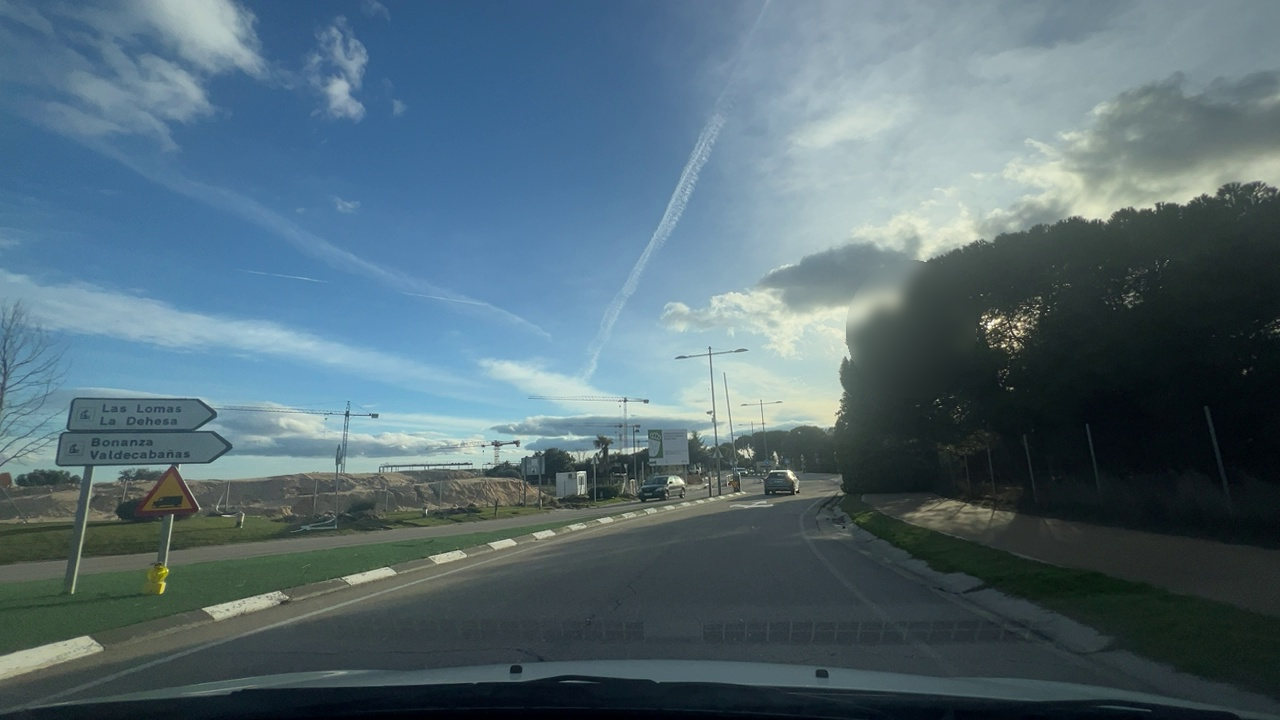
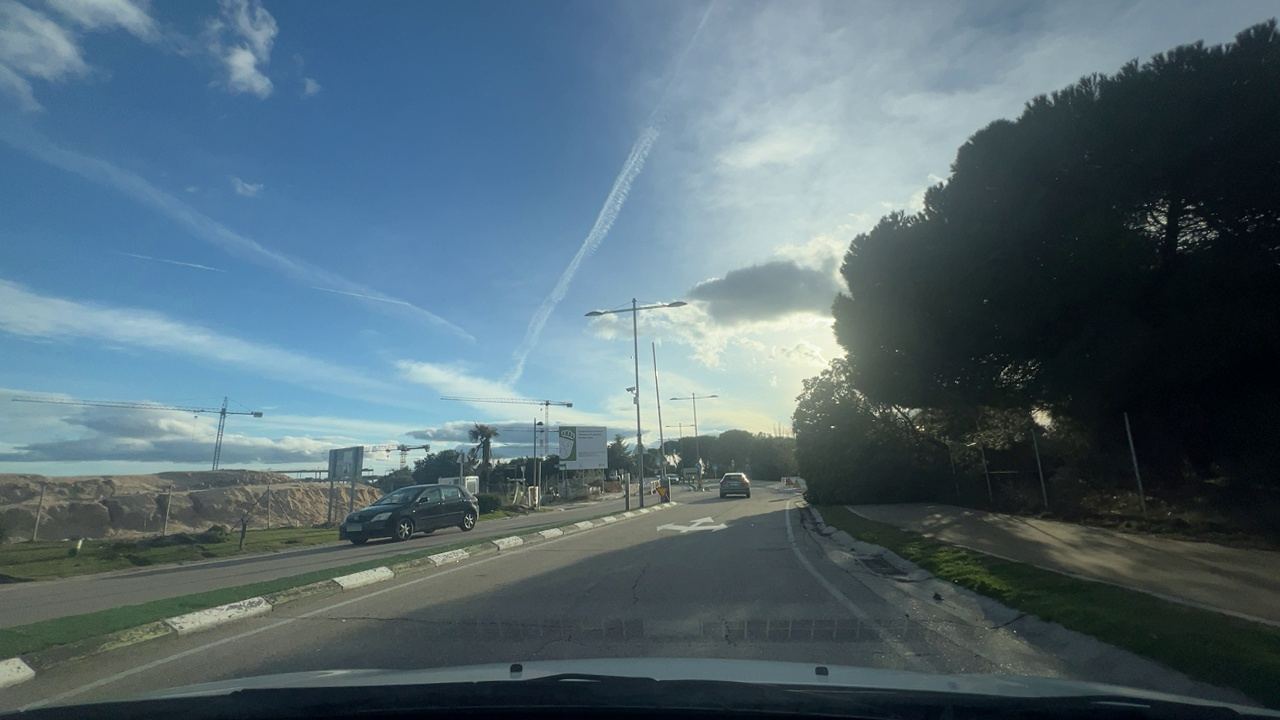
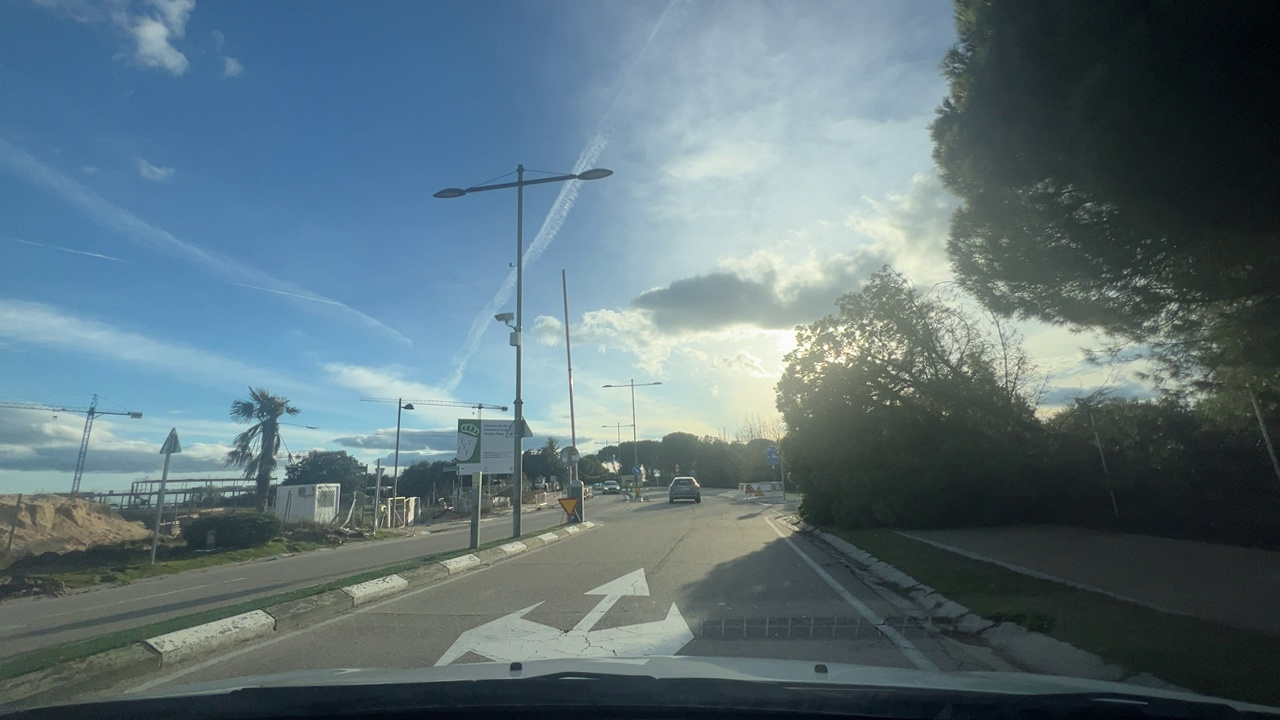
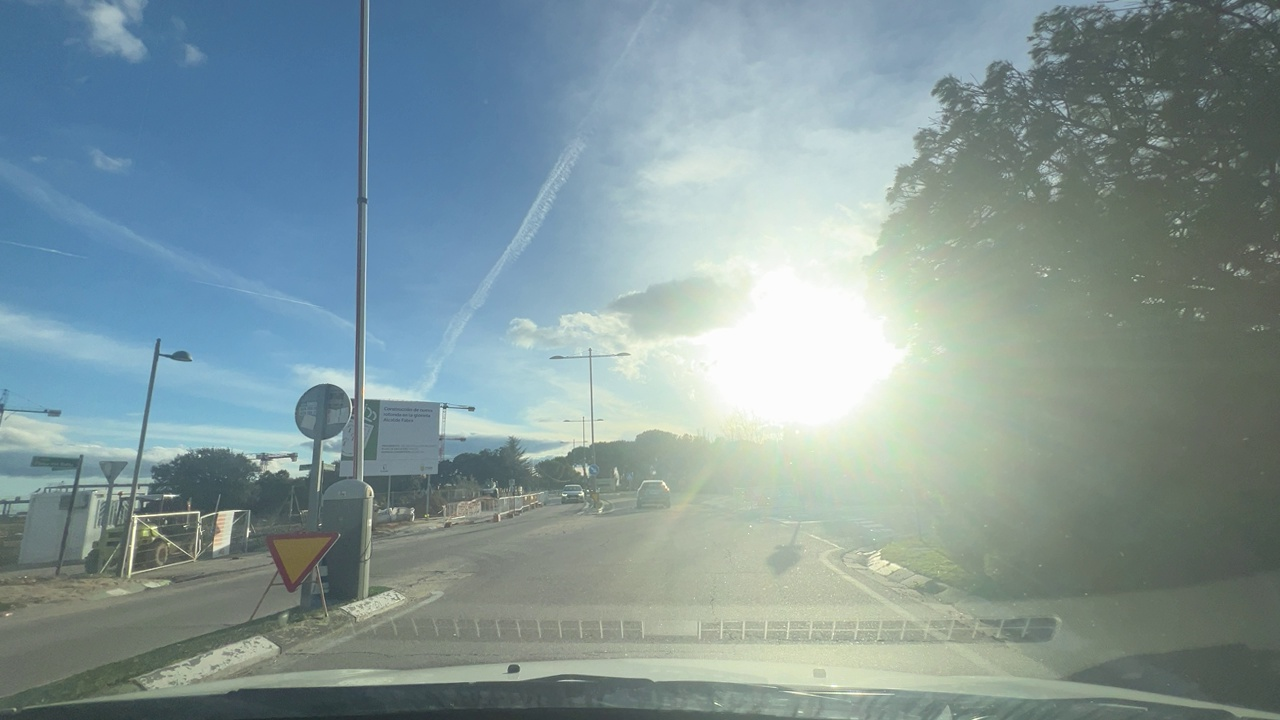
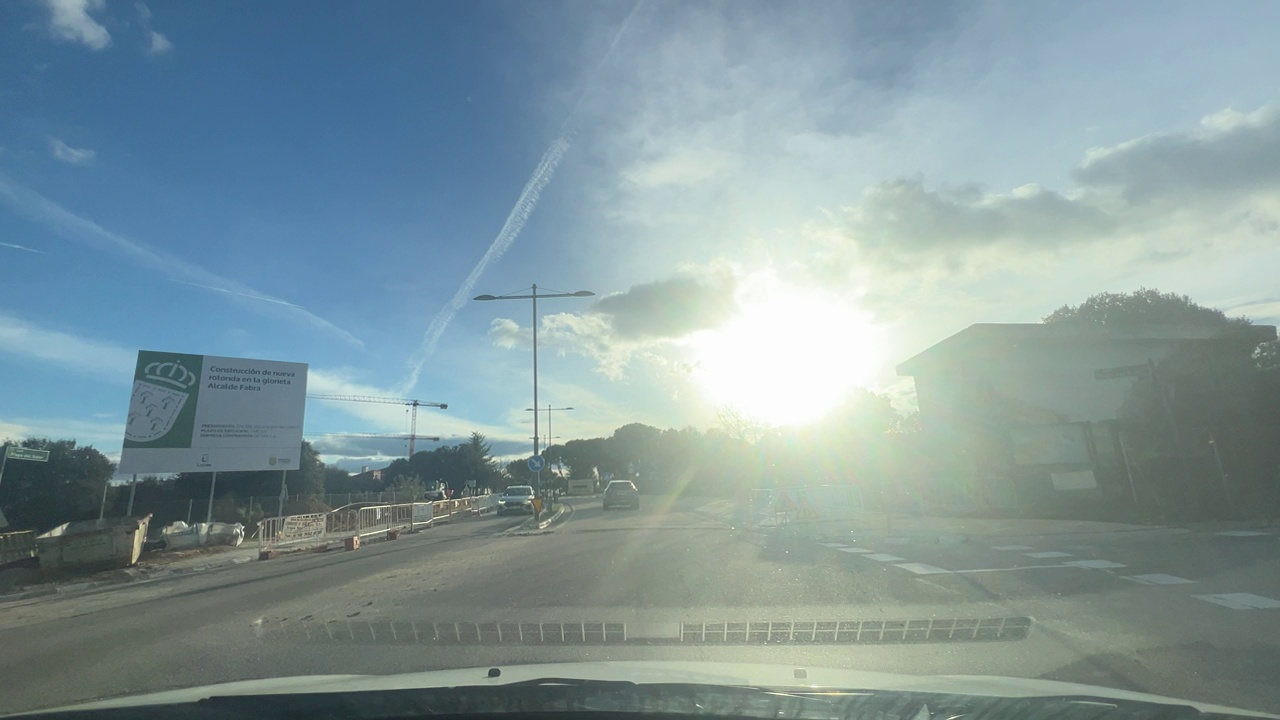
Situation: Construction site
Question: Are construction-related signs, cones, temporary signals, or closed lanes visible in the scene?
Answer: Yes
Reasoning: Orange cones and temporary yellow warning signs are present along the roadway.

Situation: Construction site
Question: Are temporary yellow lane markings visible?
Answer: No
Reasoning: There are no temporary yellow lines visible

Situation: Construction site
Question: Is the ego lane narrowed or laterally shifted due to construction elements?
Answer: No
Reasoning: The ego lane remains the same with no changes

Situation: Construction site
Question: Is there any physical object indicating the presence of a construction site nearby (construction machinery, heavy equipment, construction fences...)?
Answer: Yes
Reasoning: Construction fences and signals are visible

Situation: Construction site
Question: Is a temporary reduced speed limit sign visible in the scene?
Answer: No
Reasoning: There are no temporary reduced speed limits visible